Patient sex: M
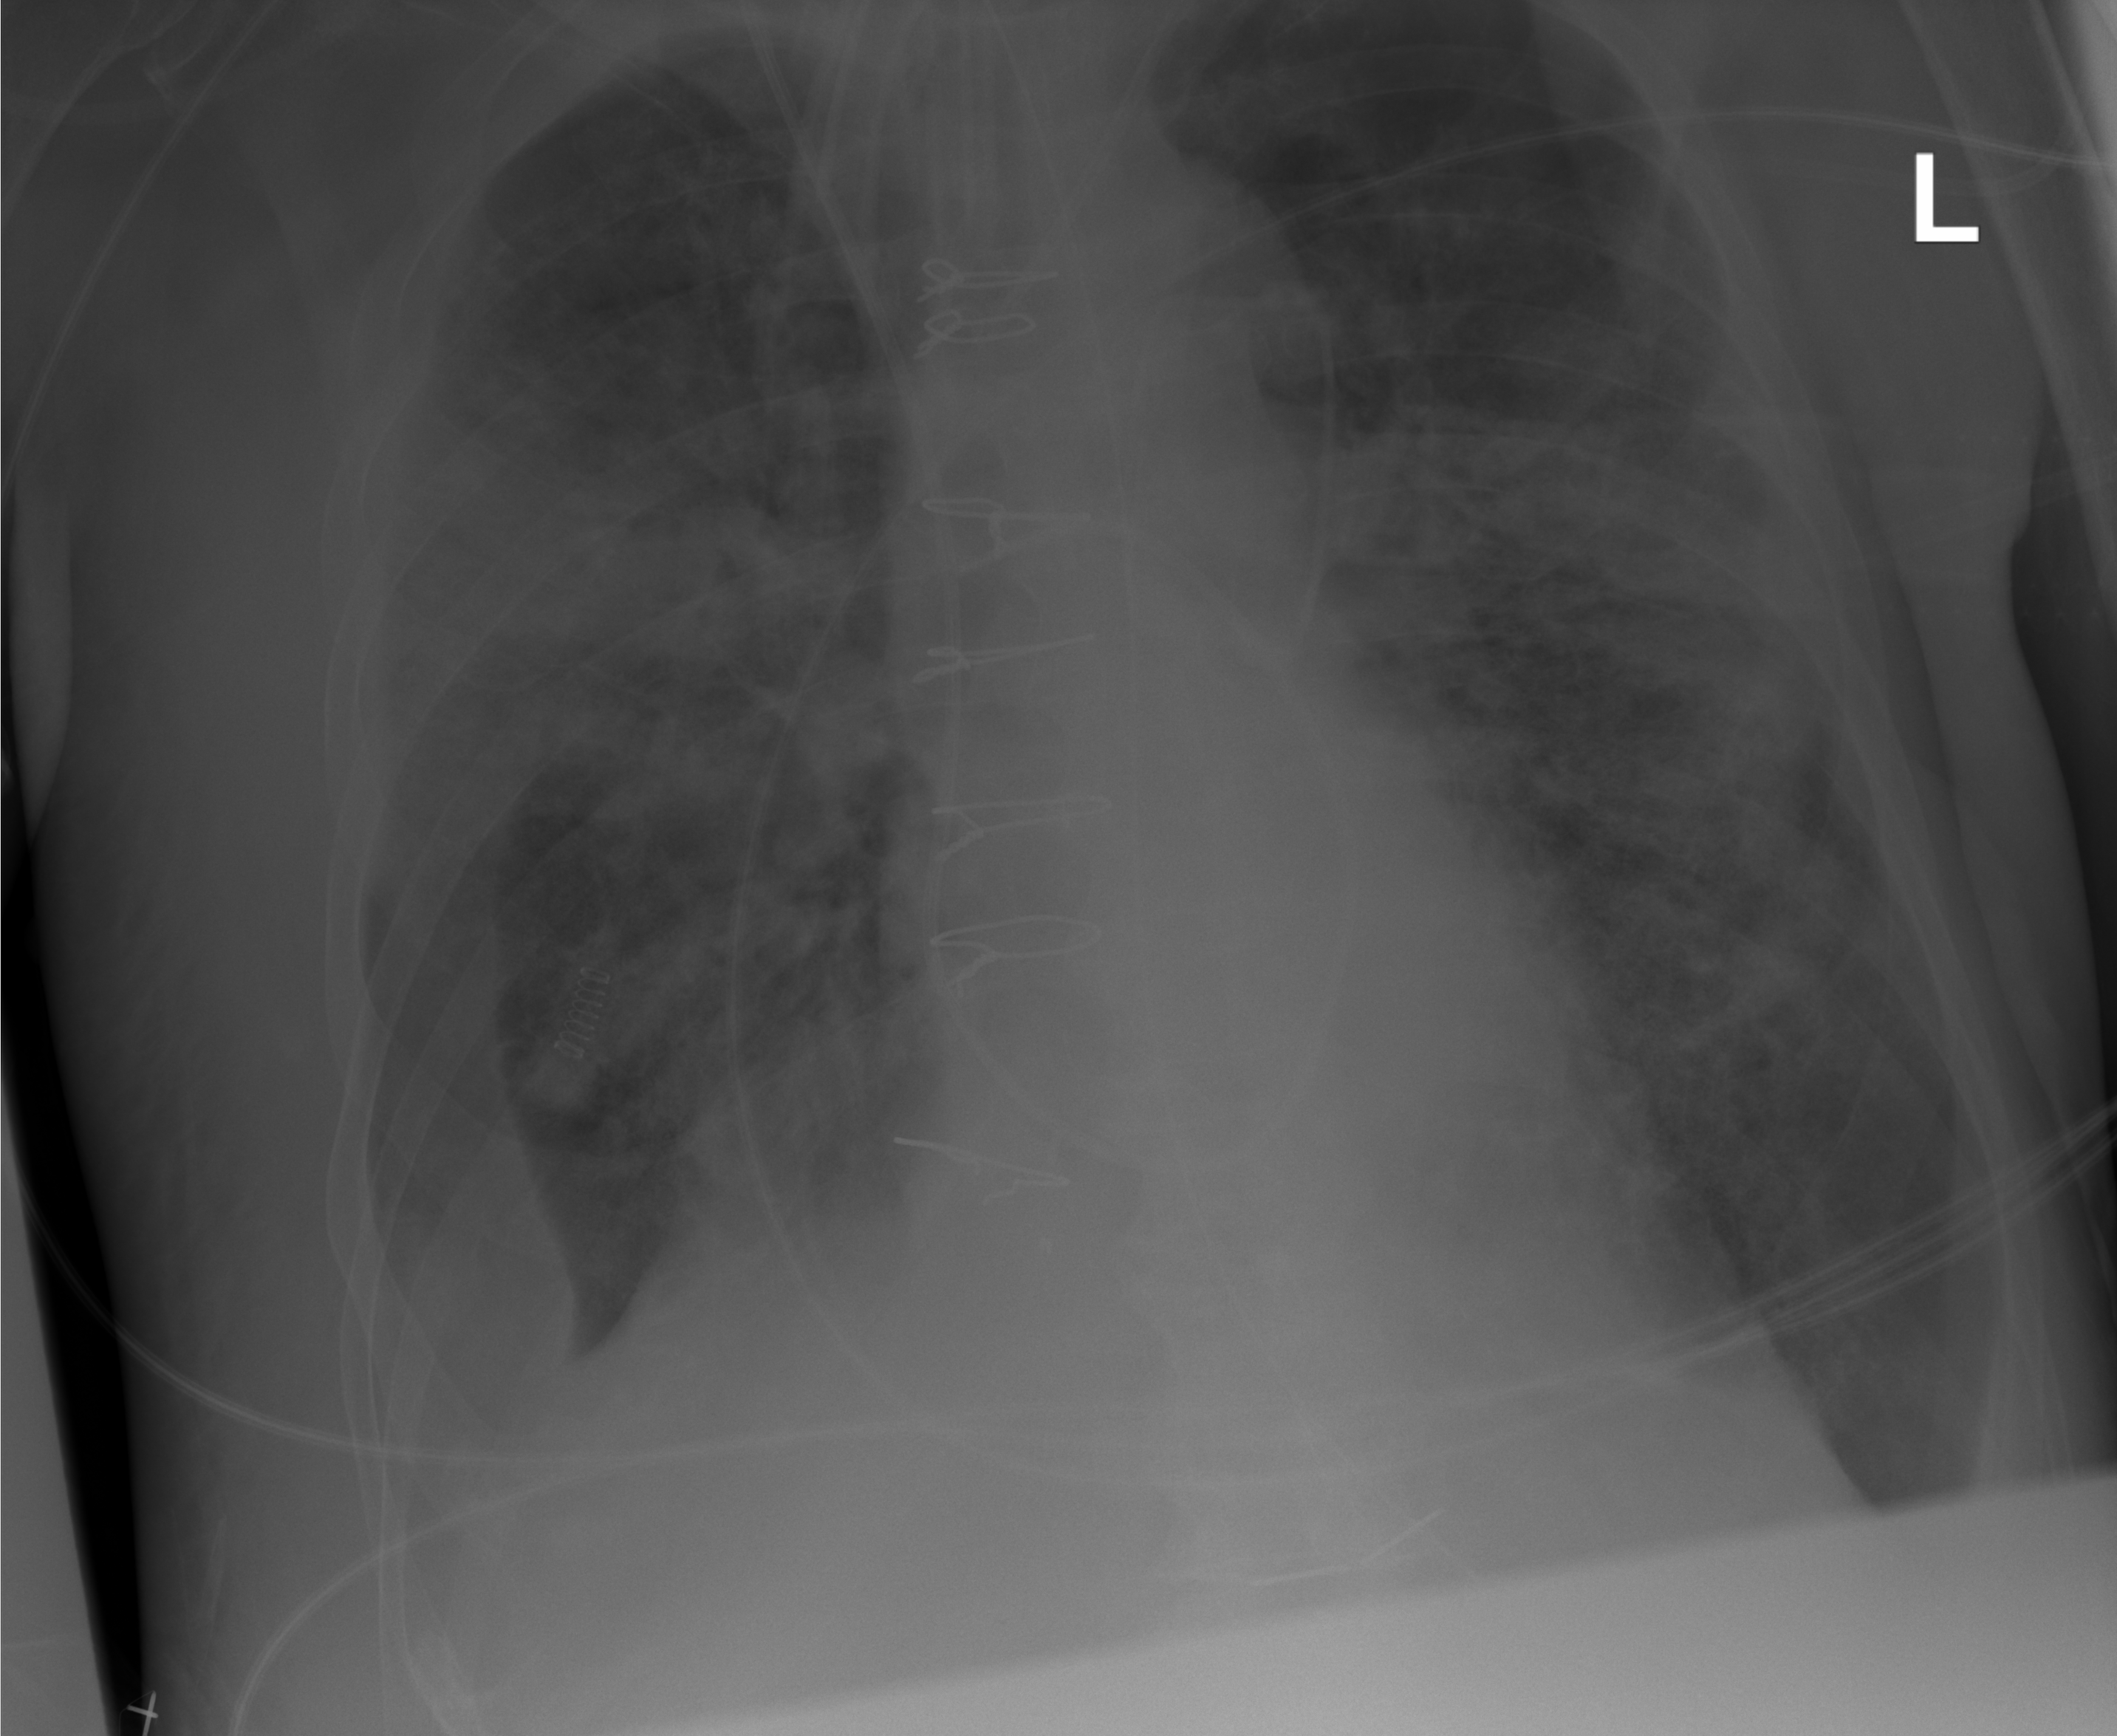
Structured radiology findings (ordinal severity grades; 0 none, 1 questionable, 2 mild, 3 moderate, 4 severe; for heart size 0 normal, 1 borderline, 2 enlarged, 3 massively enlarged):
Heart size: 0
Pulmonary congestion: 2
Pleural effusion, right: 3
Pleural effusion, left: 2
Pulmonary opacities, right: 4
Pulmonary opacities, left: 3
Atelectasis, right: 2
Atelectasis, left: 0